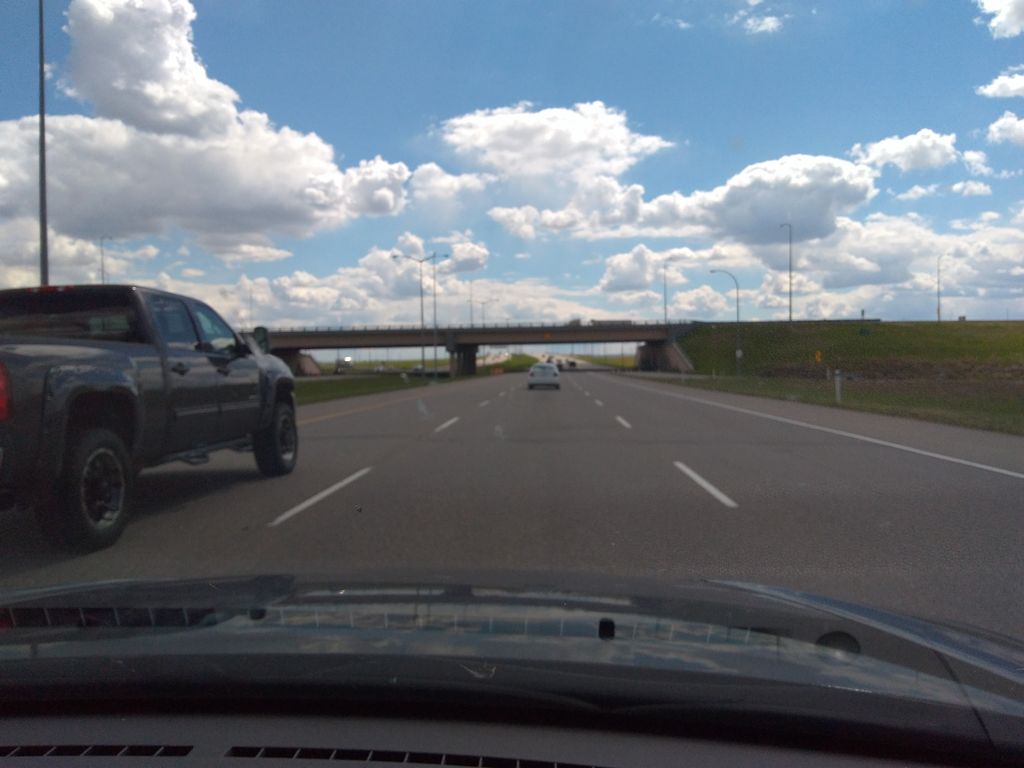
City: calgary